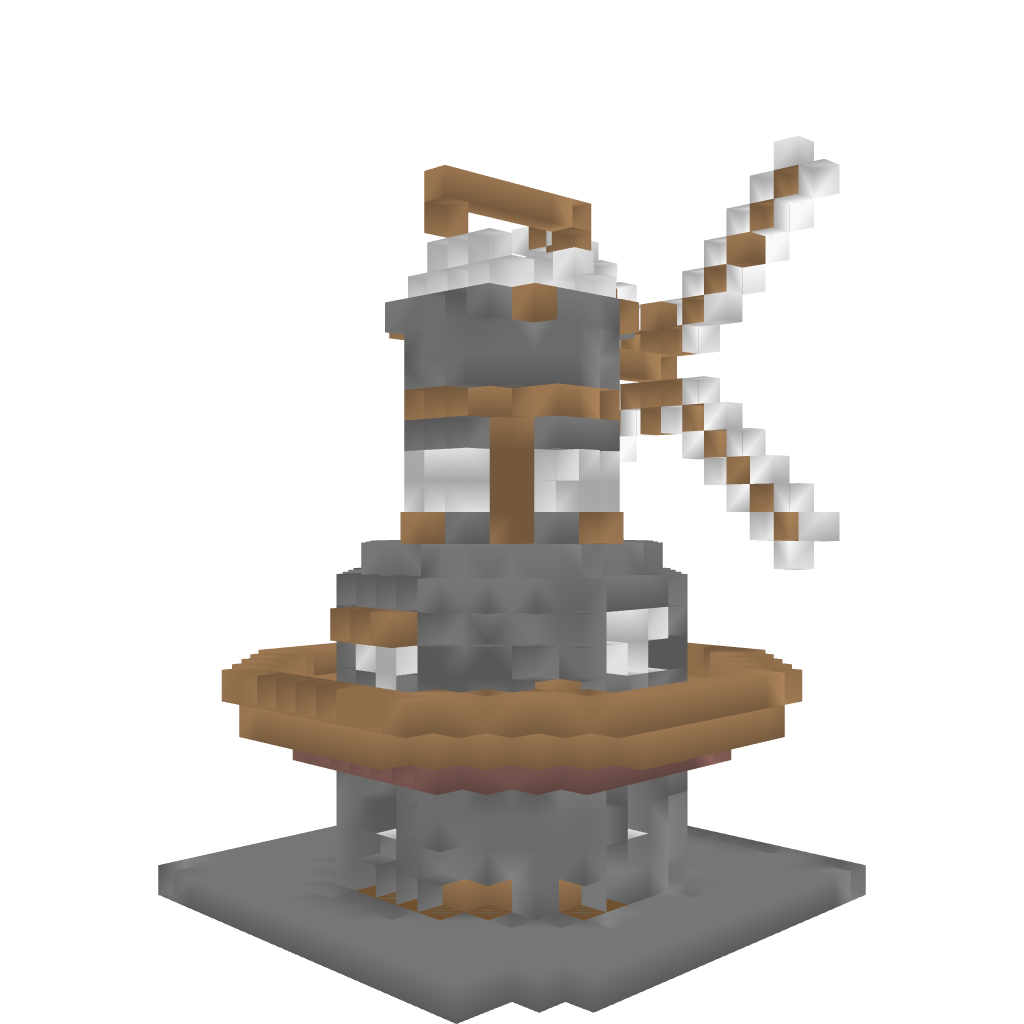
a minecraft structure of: Tudor Style Windmill bad low quality